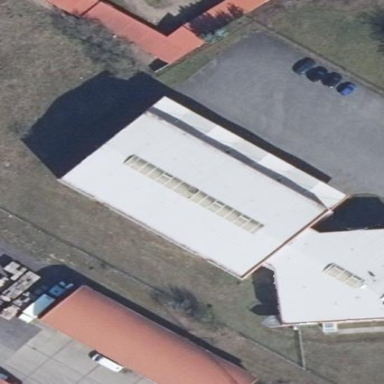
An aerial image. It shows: Industrial building.